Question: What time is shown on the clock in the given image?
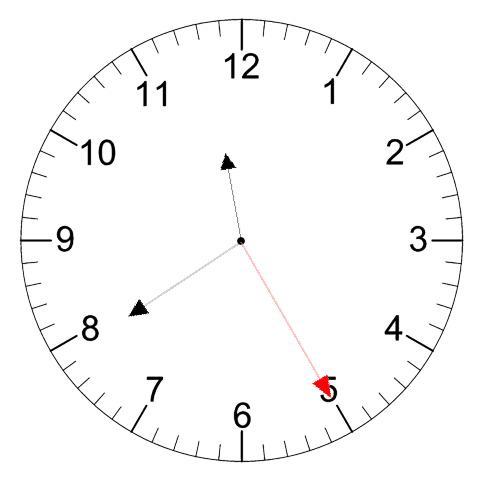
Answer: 11:39:25